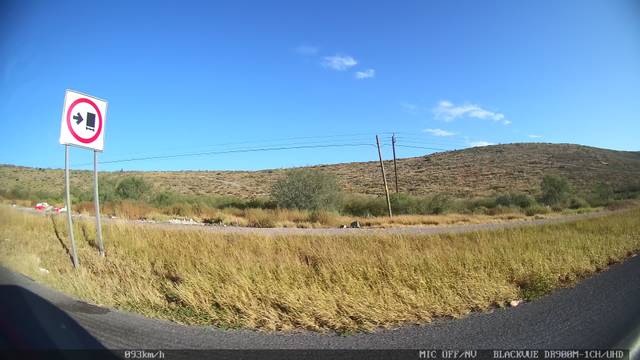
Region: Mexico
Coordinates: 25.453, -101.079